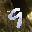
Label: 9